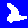
Digit: 2